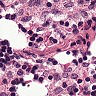
Metastatic tissue present: no